Question:
I will compare 2 scenarios to add Rsvp rows. Which one do you prefer in production?
---
'''
Rsvp r = new Rsvp();
r.AttendeeName = "xport";
r.DinnerId = 1;//there will be an exception if it is set to a Dinnner object that does not exist.
entities.Rsvps.AddObject(r);
entities.SaveChanges();
'''
> We will get an exception if we attempt to set DinnerId to a Dinner object that does not exist. This behavior is consistent and straightforward.
---
'''
Rsvp r = new Rsvp();
r.AttendeeName = "xport";
r.DinnerId = 10000;//this Dinner does not exist!
Dinner d = entities.Dinners.First(x => x.DinnerId == 1);
d.Rsvps.Add(r);
entities.SaveChanges();
'''
> The foreign key property DinnerId of a Rsvp object can be set to any number. When this Rsvp object is added to a Dinner object's Rsvps collection, the DinnerId will be overriden silently. Example above shows DinnerId is set to 10000 which is an Id of an Dinner object that does not exist. Is it an unavoidable behavior?
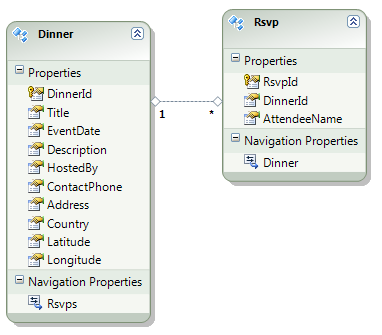
Answer: .
Why? Because a cannot exist without a . In this relationship, is the parent - and if we were to create a Repository, we would create a (as Dinner is the "aggregate root" in DDD terms)
In regards to your note - yes, this is avoidable behaviour - what you should do is don't expose the foreign keys on the model. This is an option available when you create/update your model.
This way, the relationships must be created/modified via the entity:
'''
Rsvp r = new Rsvp();
r.AttendeeName = "xport";
r.DinnerId = 10000; // this throws a compiler error. good! we do not want people tinkering with FK's.
Dinner d = entities.Dinners.First(x => x.DinnerId == 1);
d.Rsvps.Add(r); // this is the correct way to add a RSVP
entities.SaveChanges();
'''
In other words - the only way to create/modify a Rsvp is via a Dinner - and the FK property cannot be modified.
Which makes sense.